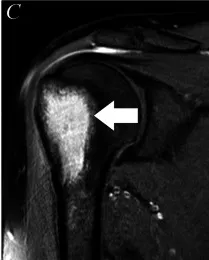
MRI of right shoulder (1) showing ill-defined area of signal abnormality involving the lateral aspect of the greater tuberosity (arrow). On the post-contrast image (C), the majority of the intramedullary component demonstrates thick peripheral rim enhancement and areas of solid enhancement, indicating osteomyelitis.
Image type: radiology (mri)